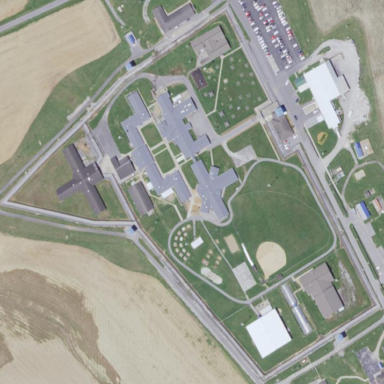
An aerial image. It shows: Prison enclosed by fence.